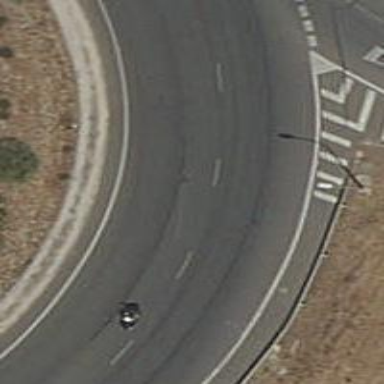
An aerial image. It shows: Roundabout on primary highway.